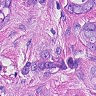
Metastatic tissue present: yes